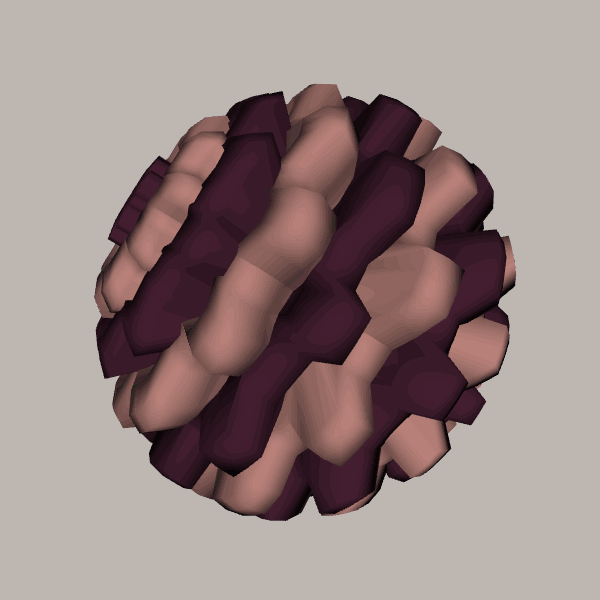
Background: light